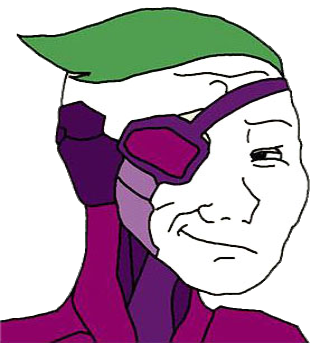
Label: 5_Smugjak